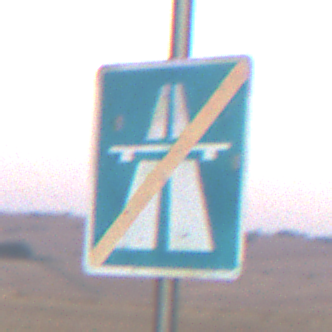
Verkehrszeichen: EndeAutbahn
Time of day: SunriseSunset
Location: Outdoor (Nature)
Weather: Clear
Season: Winter
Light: Natural